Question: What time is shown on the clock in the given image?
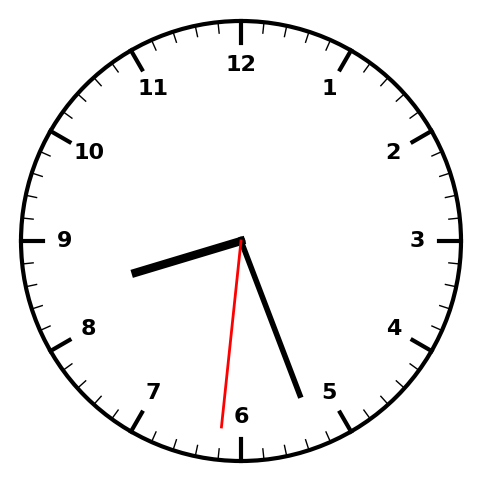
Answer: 08:26:31